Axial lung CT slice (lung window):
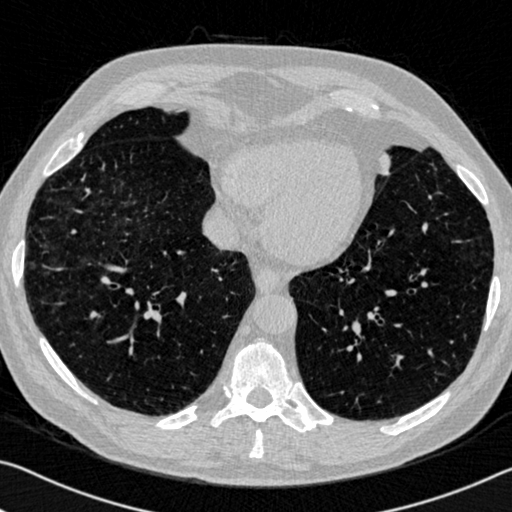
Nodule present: no